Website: lowes
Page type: newsletter-management
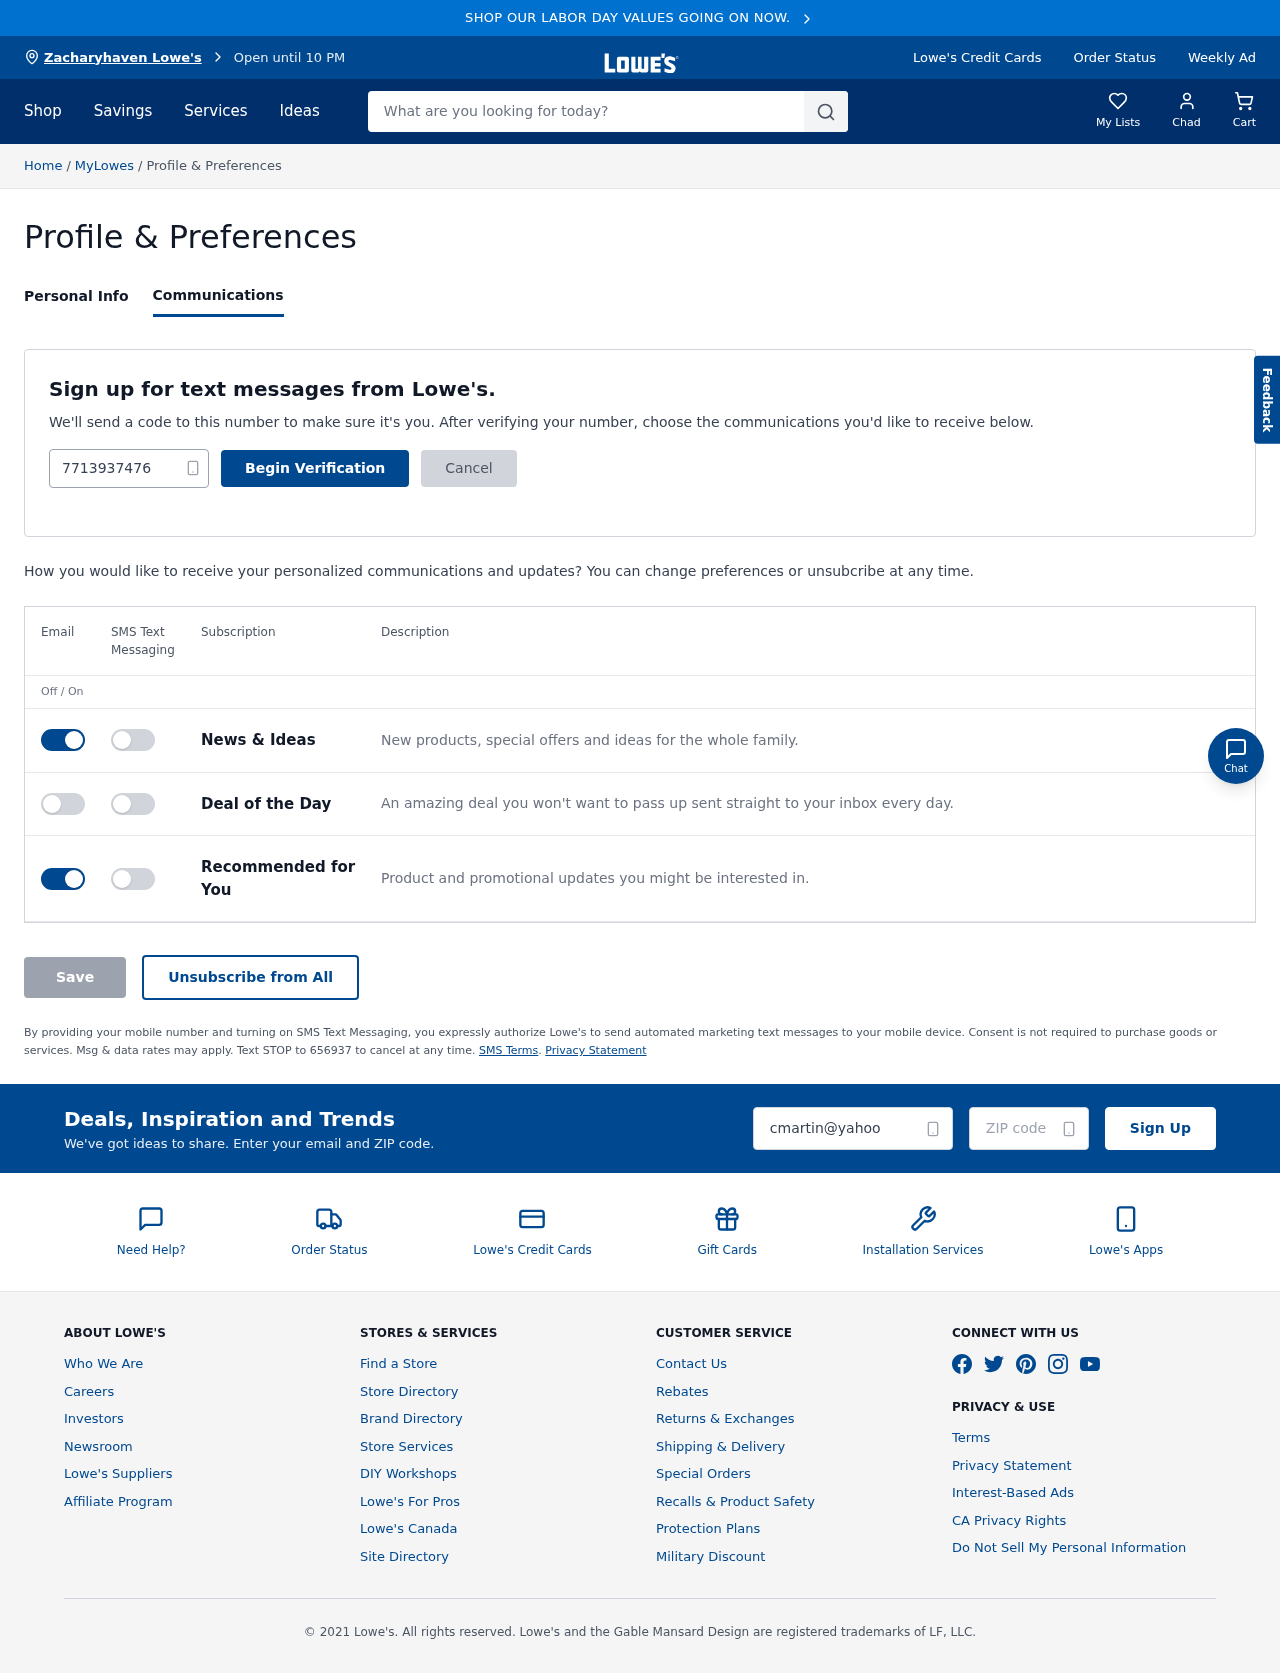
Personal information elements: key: PII_CITY
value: Zacharyhaven Lowe's
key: PII_EMAIL
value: cmartin@yahoo.com
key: PII_FIRSTNAME
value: Chad
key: PII_PHONE
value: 7713937476
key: PII_POSTCODE
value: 05946
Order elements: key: ORDER_NUM_ITEMS
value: Cart
Search elements: key: HEADER_SEARCH
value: What are you looking for today?